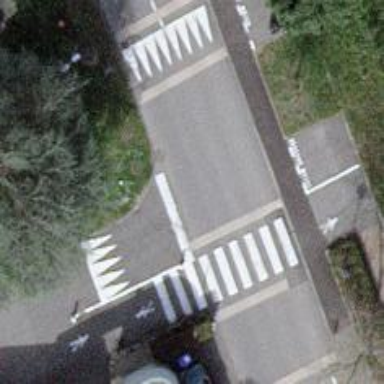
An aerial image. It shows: Service road with traffic calming table.